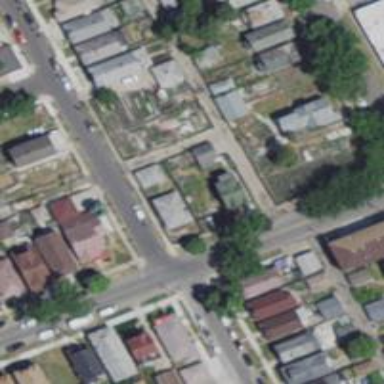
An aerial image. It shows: Alleyway designated as service road.